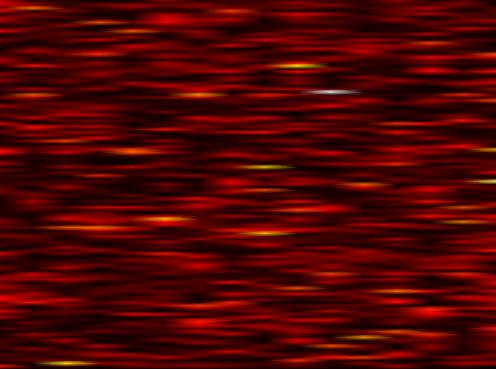
Label: FOFDM